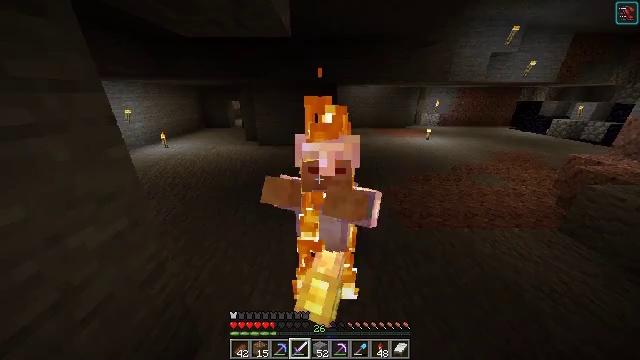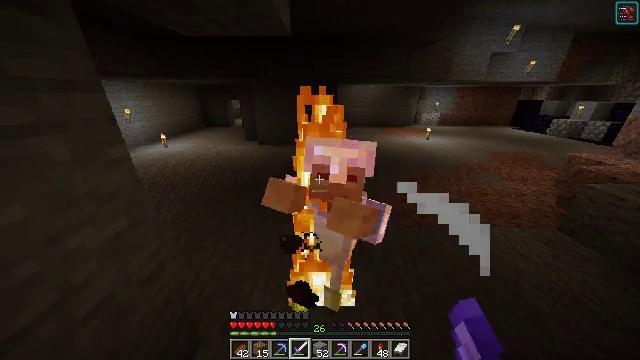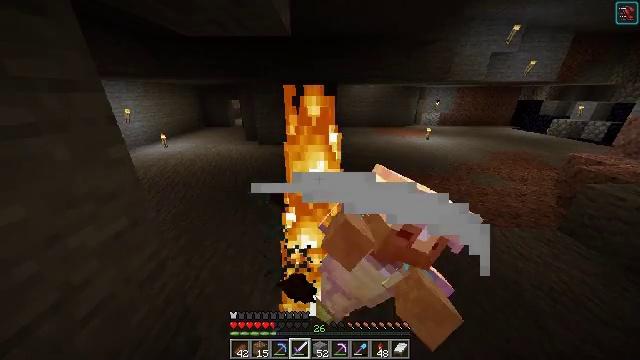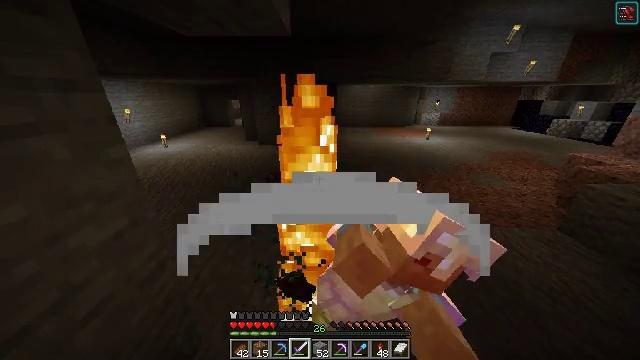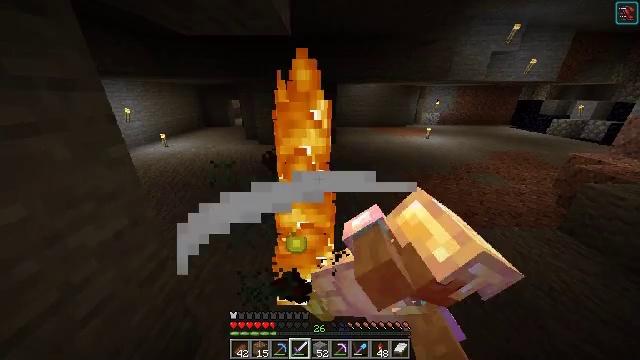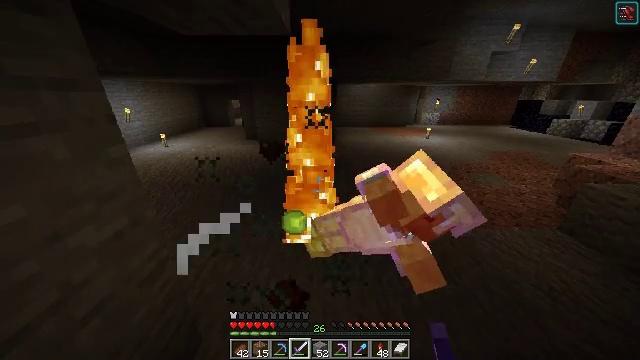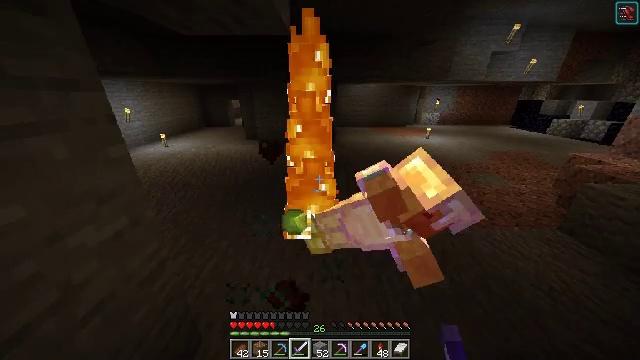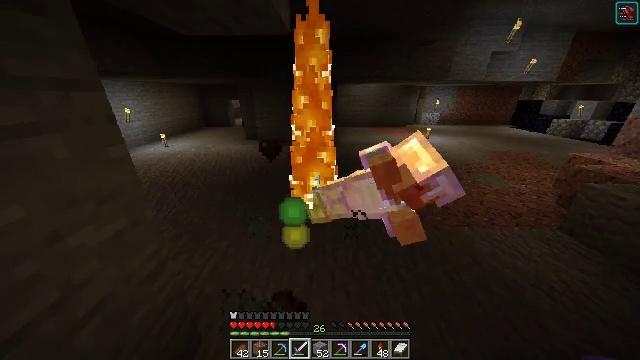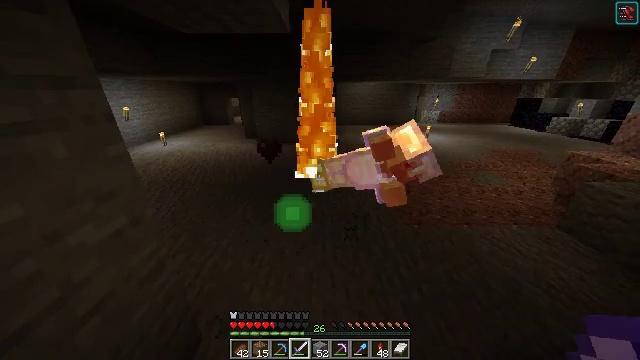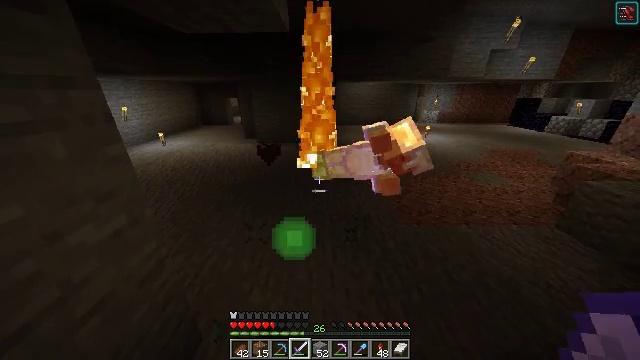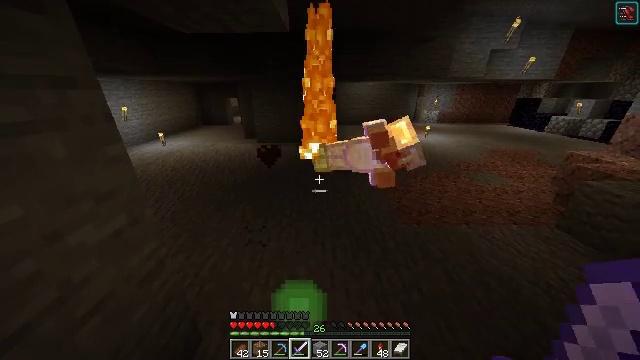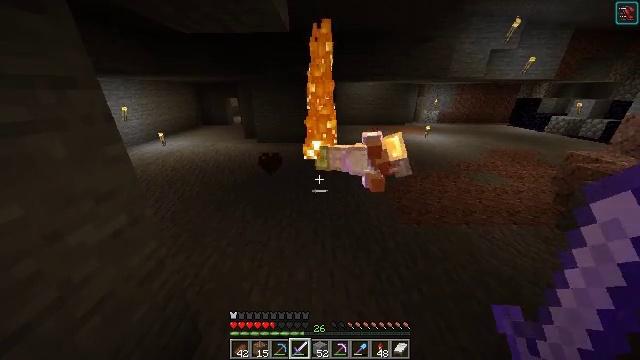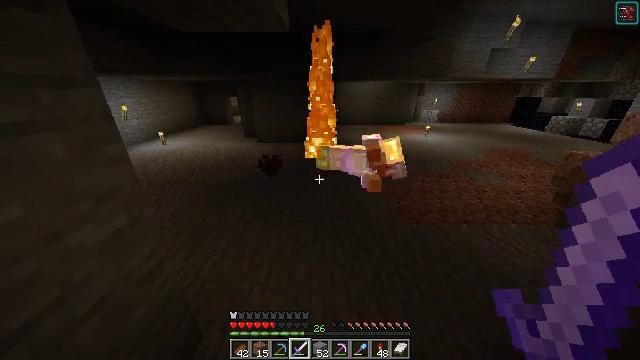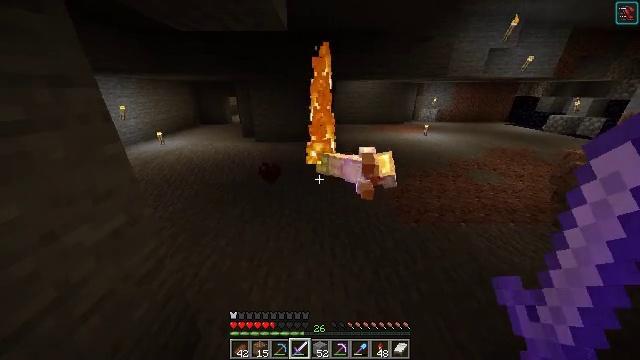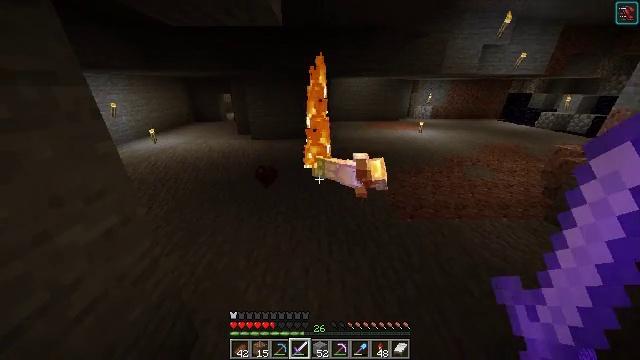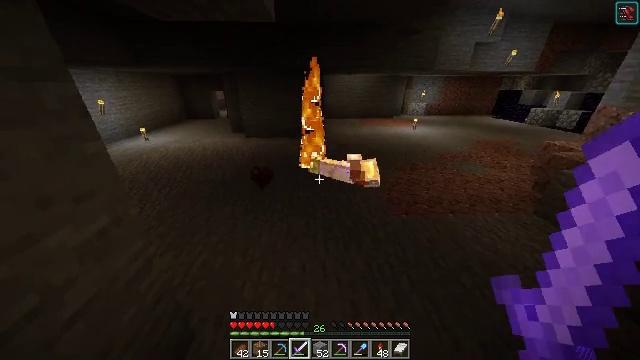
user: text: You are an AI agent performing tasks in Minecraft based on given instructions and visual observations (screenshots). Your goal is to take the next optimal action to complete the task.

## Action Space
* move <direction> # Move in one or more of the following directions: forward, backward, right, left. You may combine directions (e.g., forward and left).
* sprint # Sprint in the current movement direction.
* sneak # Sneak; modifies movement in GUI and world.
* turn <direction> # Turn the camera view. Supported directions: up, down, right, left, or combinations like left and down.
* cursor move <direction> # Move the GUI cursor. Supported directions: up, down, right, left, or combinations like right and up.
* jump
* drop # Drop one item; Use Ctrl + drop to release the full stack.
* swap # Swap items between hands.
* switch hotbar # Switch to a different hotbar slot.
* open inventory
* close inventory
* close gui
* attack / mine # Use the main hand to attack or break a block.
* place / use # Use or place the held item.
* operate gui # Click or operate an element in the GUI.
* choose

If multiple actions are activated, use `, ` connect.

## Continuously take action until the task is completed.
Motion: motion action
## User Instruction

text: Kill the slime.
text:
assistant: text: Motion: attack / mine
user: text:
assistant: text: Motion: attack / mine
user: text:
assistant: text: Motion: attack / mine
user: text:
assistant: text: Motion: attack / mine
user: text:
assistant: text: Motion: attack / mine
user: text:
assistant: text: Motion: attack / mine
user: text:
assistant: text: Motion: attack / mine
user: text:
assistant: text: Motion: attack / mine
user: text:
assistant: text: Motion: no_op
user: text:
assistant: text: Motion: no_op
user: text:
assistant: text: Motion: no_op
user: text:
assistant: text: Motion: no_op
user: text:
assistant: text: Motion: no_op
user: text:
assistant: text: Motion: turn right
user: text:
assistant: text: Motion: turn right
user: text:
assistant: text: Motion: no_op
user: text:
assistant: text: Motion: no_op
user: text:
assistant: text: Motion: no_op
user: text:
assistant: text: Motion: move forward, turn left
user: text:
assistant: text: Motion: move forward, turn left
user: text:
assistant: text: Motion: move forward, turn left and up
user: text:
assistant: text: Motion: move forward, turn left
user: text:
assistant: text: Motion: move forward, turn left
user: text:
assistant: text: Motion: move forward
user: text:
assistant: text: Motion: move forward
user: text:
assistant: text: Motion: move forward
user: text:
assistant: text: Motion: move forward, turn left
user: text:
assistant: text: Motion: move forward and move left
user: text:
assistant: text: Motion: move forward and move left
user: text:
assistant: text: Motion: move forward and move left